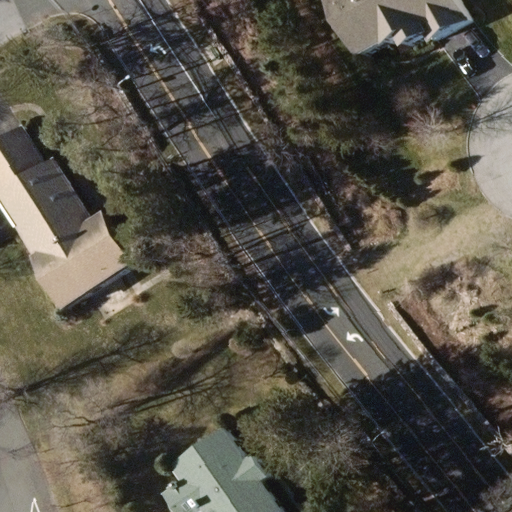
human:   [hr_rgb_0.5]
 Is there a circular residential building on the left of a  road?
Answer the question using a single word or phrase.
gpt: no

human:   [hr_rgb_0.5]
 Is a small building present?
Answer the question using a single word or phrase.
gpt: no

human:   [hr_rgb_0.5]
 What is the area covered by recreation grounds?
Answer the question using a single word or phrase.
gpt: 0m2

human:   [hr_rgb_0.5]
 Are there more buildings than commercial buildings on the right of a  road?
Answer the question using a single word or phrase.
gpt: yes

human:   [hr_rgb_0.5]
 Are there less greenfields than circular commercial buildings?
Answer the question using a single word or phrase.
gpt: no

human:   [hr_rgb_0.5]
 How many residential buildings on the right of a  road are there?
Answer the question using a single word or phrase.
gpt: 2

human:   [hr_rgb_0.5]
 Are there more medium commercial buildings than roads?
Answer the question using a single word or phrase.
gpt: no

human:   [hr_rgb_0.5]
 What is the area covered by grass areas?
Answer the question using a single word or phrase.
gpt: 0m2

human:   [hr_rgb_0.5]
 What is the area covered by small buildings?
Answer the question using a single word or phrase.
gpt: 0m2

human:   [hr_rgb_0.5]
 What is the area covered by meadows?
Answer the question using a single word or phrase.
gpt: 0m2

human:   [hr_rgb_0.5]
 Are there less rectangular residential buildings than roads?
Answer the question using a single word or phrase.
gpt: yes

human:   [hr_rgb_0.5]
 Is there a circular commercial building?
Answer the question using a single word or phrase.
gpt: no

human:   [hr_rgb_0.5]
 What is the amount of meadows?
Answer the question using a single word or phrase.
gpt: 0

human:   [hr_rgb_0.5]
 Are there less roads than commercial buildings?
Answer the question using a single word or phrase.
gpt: no

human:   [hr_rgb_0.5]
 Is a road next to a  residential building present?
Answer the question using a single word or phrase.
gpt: yes

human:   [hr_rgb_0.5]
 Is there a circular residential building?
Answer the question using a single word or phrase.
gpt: no

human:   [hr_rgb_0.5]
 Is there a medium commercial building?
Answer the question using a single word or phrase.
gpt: no

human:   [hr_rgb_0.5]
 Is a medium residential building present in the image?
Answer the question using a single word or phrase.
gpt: yes

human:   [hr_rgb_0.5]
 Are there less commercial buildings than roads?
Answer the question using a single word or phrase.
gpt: yes

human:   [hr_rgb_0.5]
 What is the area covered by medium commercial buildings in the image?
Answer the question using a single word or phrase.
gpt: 0m2

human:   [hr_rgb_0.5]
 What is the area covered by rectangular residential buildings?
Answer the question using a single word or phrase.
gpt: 175m2

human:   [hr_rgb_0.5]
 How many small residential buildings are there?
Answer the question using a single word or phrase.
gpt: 0

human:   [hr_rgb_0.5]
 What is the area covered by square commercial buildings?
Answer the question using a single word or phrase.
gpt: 0m2

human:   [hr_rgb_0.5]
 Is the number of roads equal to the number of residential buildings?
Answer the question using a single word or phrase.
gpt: yes

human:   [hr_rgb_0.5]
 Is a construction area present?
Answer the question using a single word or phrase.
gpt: no

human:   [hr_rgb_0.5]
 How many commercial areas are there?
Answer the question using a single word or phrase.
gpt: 0

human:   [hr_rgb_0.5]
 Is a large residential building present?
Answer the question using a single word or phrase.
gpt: yes

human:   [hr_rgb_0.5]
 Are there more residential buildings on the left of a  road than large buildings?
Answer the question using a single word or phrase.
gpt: yes

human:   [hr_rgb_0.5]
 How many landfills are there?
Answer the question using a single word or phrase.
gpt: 0

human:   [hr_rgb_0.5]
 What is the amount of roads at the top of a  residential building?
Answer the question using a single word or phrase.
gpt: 2

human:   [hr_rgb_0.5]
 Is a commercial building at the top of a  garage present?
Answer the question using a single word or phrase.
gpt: no

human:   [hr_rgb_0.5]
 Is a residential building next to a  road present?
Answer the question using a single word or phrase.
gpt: yes

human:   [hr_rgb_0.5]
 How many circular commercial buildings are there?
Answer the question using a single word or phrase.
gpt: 0

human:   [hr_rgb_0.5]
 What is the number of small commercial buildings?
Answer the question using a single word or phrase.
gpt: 0

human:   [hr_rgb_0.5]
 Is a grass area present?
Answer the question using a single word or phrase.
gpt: no

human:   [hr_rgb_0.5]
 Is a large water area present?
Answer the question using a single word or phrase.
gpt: no